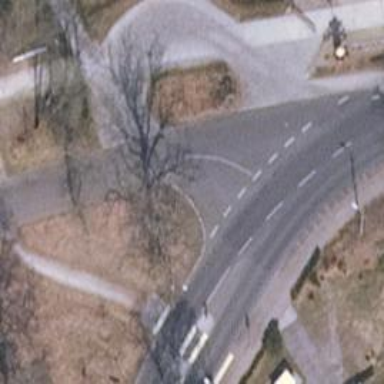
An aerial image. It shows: Residential road with sidewalk on the left.